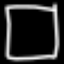
Label: square